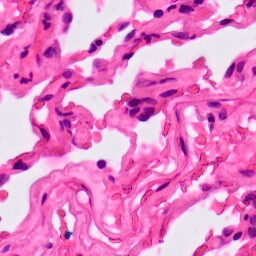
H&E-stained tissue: Lung